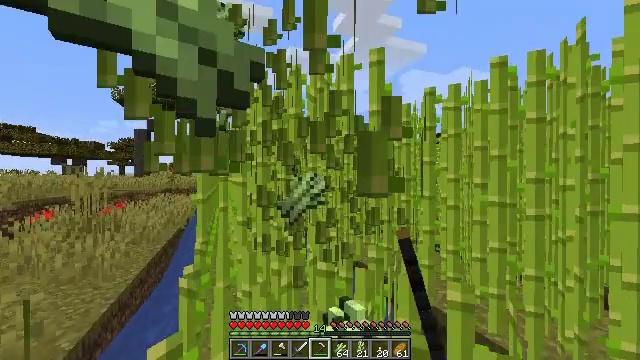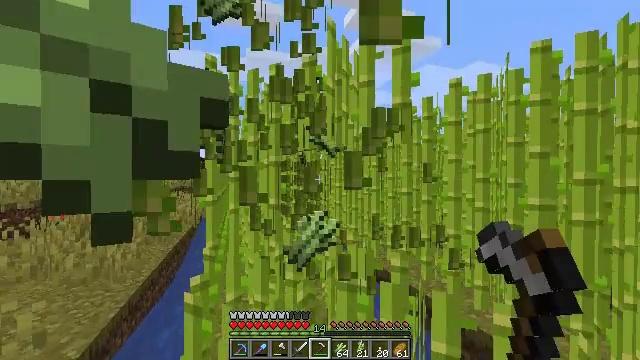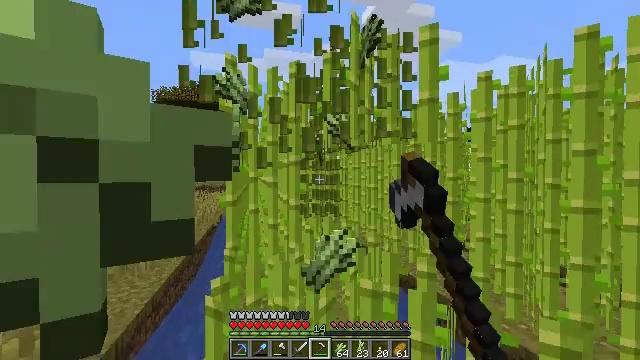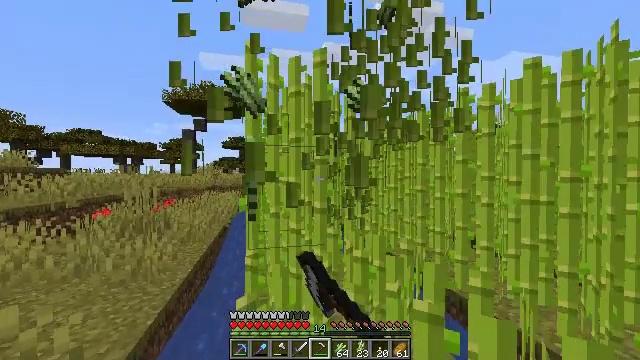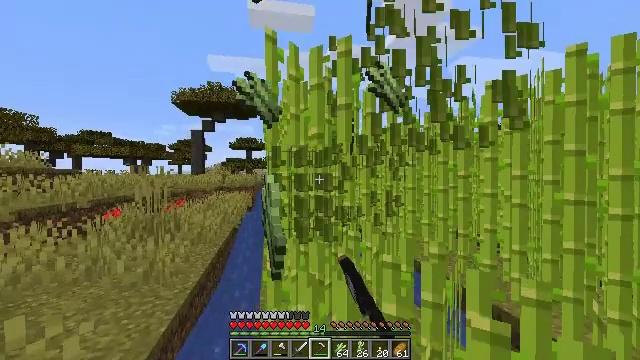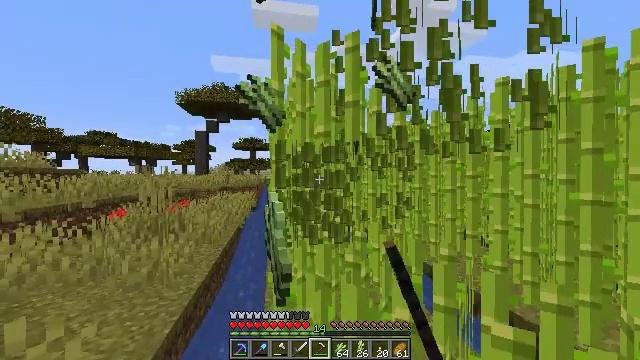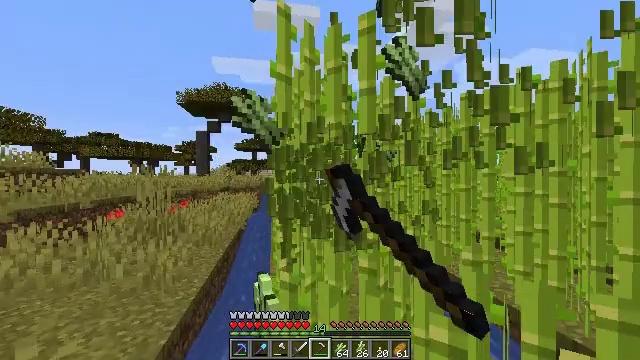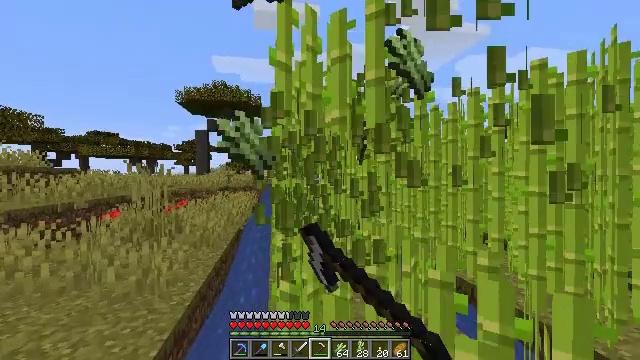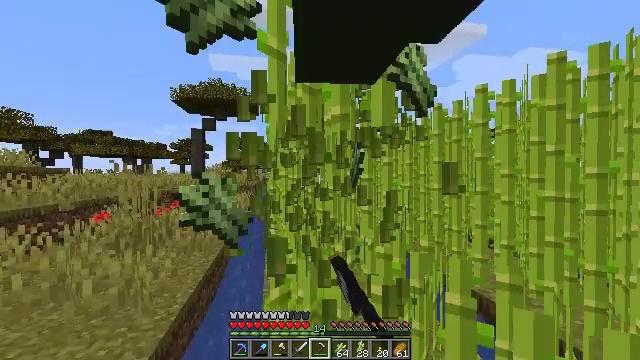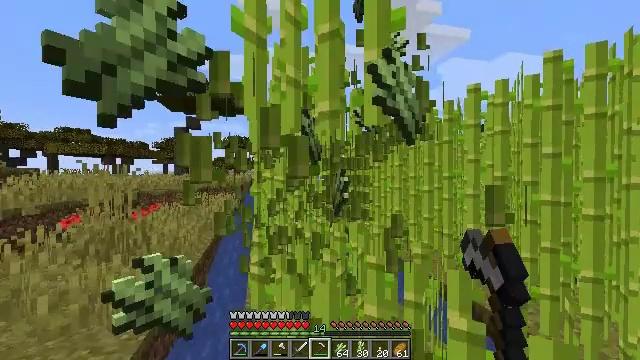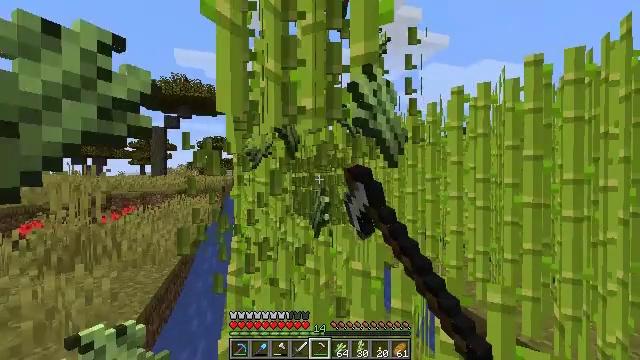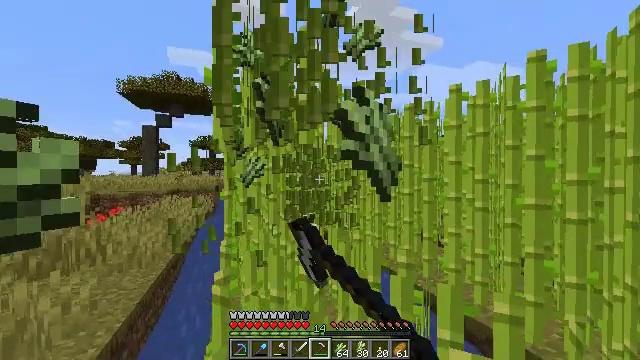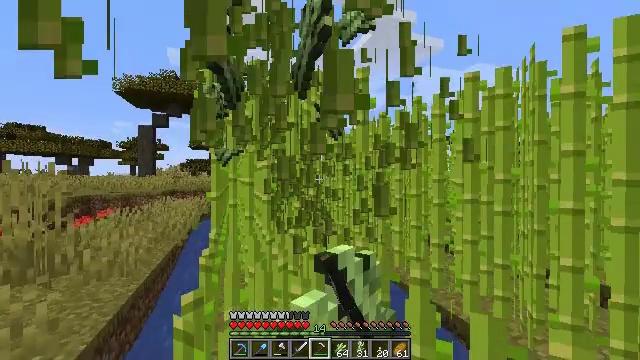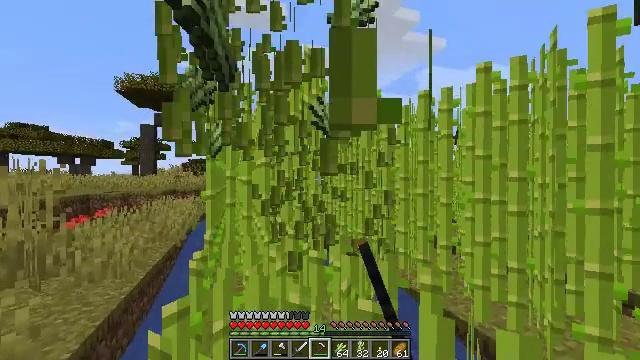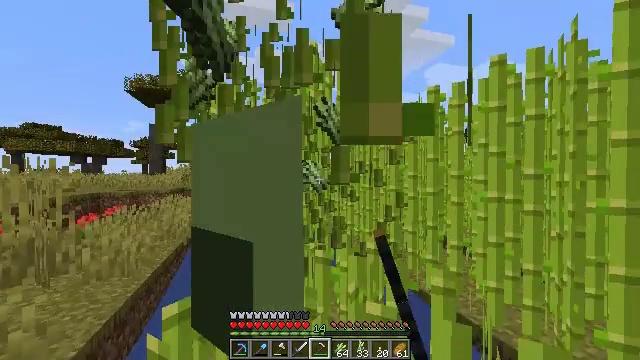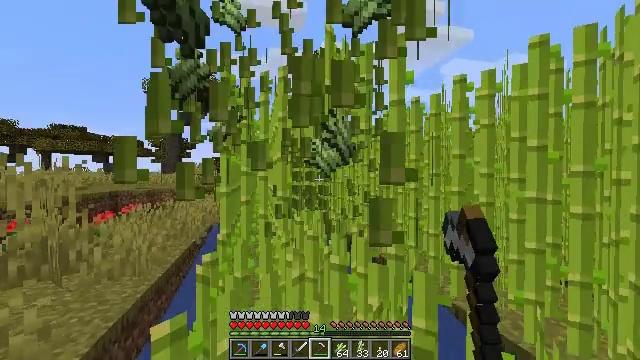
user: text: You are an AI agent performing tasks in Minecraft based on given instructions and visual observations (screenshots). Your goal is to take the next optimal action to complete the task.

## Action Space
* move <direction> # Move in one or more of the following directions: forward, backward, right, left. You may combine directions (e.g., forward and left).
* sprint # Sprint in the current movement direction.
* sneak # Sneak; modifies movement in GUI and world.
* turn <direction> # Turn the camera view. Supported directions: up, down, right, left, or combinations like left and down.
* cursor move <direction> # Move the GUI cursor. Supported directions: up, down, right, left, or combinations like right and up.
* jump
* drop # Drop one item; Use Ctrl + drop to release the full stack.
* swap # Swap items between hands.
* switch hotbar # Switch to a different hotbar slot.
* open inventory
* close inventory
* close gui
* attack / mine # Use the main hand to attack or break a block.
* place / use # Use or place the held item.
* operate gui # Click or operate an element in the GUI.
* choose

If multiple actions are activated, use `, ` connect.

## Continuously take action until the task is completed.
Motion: motion action
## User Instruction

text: Gather sugar cane for crafting.
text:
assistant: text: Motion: move forward and move left, turn left, attack / mine
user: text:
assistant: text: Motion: move forward and move left, turn left, attack / mine
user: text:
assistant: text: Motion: move forward and move left, turn left, attack / mine
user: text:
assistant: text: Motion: move forward and move left, turn left, attack / mine
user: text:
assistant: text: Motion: move forward, attack / mine
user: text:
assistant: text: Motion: move forward, attack / mine
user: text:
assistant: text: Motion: move forward, attack / mine
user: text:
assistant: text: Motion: move forward, attack / mine
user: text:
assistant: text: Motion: move forward, turn right, attack / mine
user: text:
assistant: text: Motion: move forward, turn right, attack / mine
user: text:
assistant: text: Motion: move forward, turn right, attack / mine
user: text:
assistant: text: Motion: move forward, attack / mine
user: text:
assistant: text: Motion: move forward, attack / mine
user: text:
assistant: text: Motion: move forward, turn left, attack / mine
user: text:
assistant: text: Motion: move forward and move left, turn left, attack / mine
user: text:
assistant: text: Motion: move forward and move left, turn left, attack / mine
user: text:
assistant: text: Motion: move forward and move left, attack / mine
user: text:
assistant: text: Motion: move forward and move left, attack / mine
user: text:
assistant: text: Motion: move forward, attack / mine
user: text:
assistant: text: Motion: move forward, attack / mine
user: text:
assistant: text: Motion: move forward, attack / mine
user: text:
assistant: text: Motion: move forward, attack / mine
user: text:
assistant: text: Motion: move forward, turn right, attack / mine
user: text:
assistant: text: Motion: move forward, turn right, attack / mine
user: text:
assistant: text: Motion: move forward, turn right, attack / mine
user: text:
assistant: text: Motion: move forward, turn right, attack / mine
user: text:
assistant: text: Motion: move forward, attack / mine
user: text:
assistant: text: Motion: move forward and move left, attack / mine
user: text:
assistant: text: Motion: move forward and move left, turn left, attack / mine
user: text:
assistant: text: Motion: move forward and move left, turn left, attack / mine